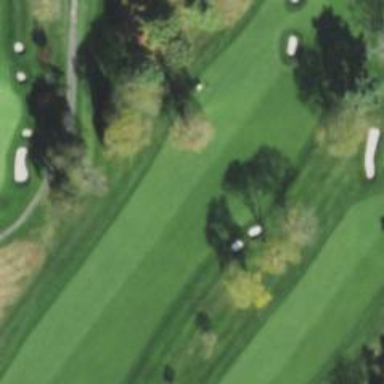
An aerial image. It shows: View of golf hole.